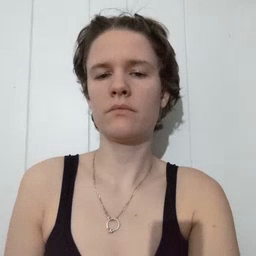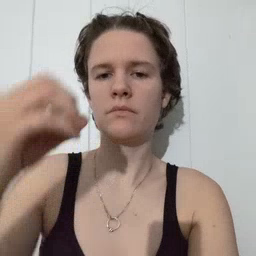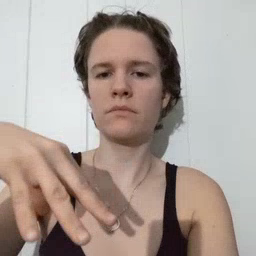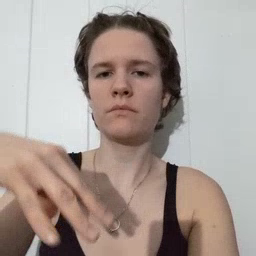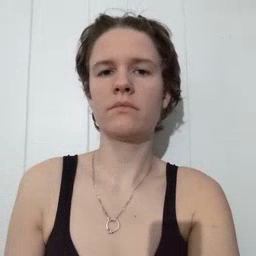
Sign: drop